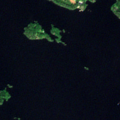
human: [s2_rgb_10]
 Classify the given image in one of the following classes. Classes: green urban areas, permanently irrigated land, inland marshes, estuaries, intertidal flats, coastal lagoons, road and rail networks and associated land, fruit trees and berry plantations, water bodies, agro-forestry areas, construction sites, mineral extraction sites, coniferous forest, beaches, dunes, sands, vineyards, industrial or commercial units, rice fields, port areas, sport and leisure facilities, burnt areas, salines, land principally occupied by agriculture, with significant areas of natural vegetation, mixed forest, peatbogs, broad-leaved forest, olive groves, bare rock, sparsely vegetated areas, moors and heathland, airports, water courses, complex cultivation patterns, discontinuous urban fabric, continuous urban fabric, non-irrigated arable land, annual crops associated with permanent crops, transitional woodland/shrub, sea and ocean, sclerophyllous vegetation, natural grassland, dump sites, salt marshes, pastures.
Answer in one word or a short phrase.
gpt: coniferous forest, water bodies